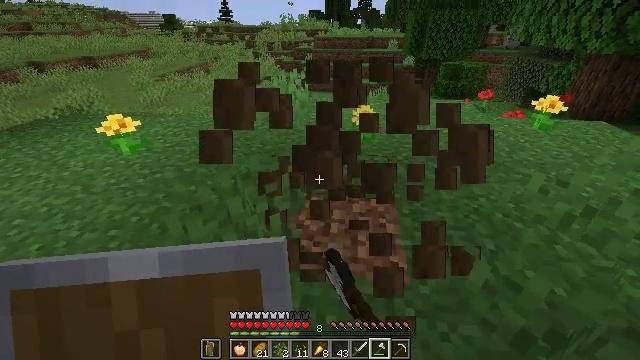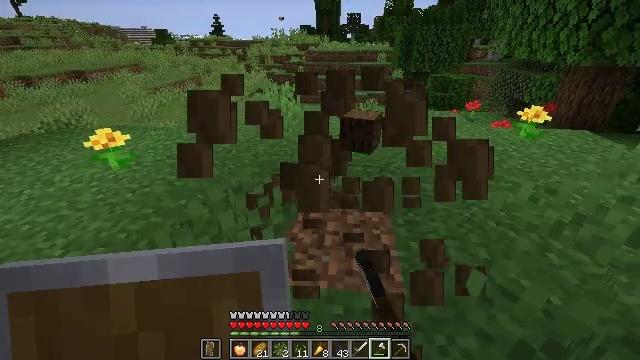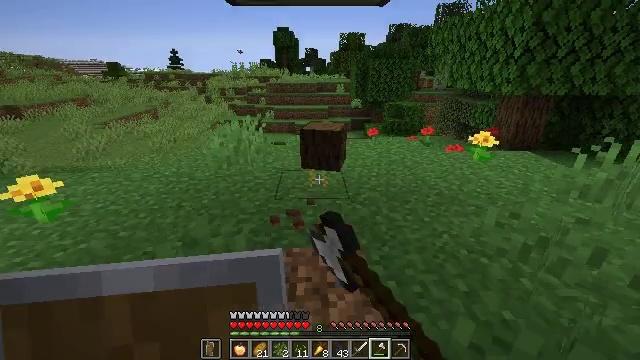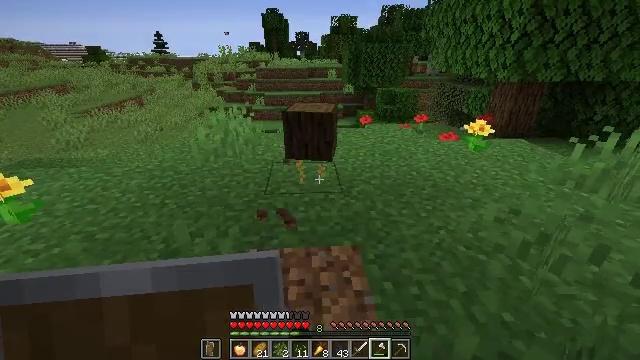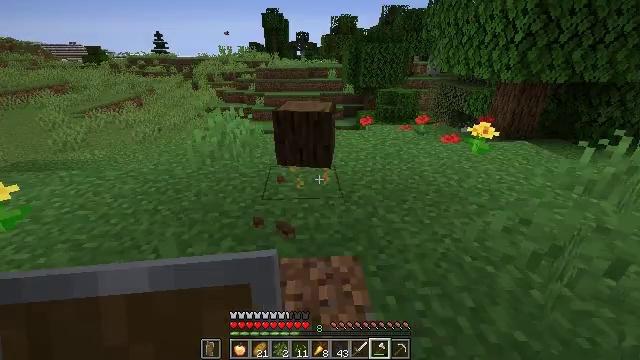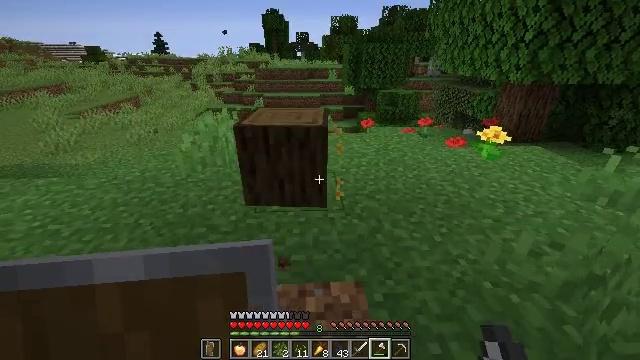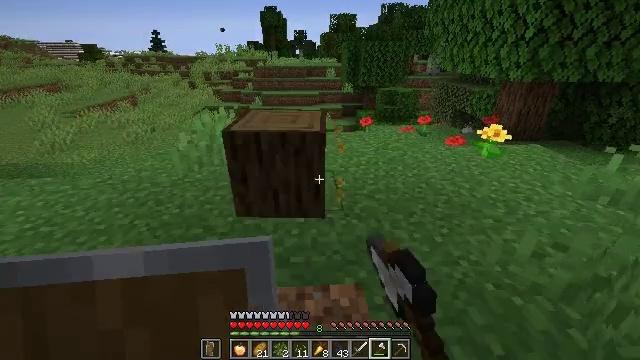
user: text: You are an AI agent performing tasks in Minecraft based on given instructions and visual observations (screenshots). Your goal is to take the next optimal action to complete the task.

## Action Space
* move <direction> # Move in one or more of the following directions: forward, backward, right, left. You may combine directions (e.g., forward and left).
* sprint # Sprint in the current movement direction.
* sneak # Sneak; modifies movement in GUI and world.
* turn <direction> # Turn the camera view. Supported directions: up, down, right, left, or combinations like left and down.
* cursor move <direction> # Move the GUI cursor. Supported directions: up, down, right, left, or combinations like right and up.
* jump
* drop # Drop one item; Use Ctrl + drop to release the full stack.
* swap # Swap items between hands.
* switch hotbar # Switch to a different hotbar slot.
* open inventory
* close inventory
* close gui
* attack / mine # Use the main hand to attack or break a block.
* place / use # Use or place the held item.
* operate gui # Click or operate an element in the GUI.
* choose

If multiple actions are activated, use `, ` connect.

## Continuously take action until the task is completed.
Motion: motion action
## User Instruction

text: Break the dandelion to obtain it.
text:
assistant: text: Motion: move forward, turn right and up, attack / mine
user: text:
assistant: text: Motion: move forward, turn right and up, attack / mine
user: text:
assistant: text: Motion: move forward, turn right and down, attack / mine
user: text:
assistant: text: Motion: move forward, attack / mine
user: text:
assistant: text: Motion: move forward, attack / mine
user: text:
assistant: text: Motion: move forward, attack / mine
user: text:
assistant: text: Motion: attack / mine